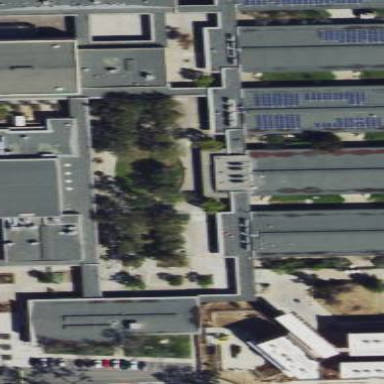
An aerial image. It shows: Education building.